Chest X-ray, PA view. Patient: 24 years old, sex F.
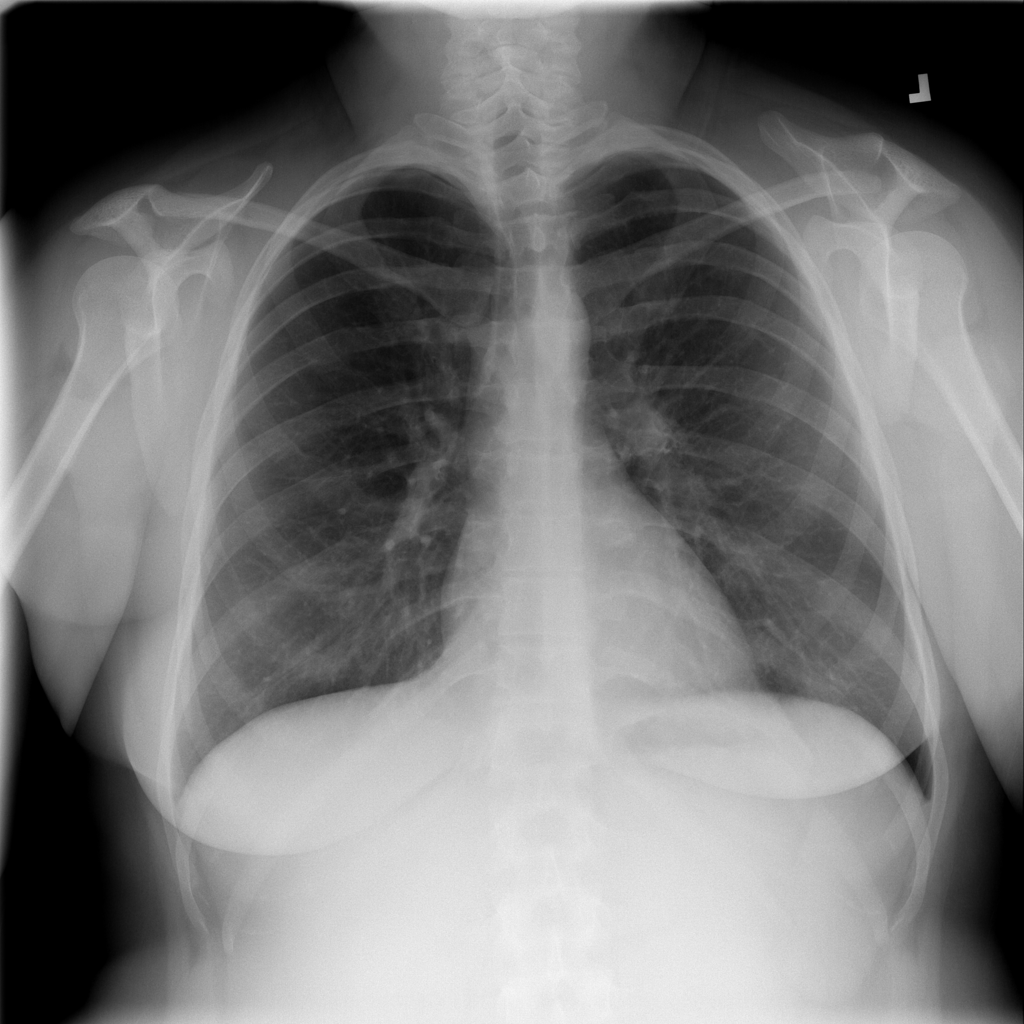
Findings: No Finding